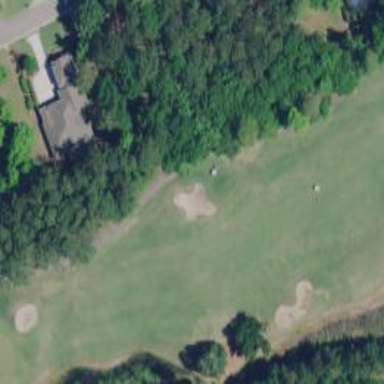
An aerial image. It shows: Grassy area designated as golf fairway.